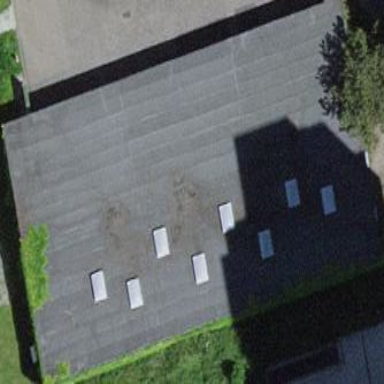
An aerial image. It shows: Group of garages.